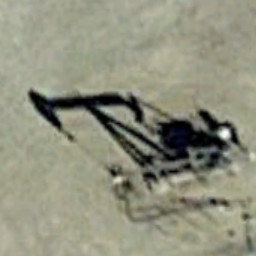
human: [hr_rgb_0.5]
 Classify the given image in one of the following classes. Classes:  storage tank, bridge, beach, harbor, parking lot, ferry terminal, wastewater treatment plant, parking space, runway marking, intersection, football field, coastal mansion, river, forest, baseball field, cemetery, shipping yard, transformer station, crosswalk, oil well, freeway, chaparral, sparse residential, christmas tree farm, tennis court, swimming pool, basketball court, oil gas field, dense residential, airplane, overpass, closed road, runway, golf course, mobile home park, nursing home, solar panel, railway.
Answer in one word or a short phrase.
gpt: oil well